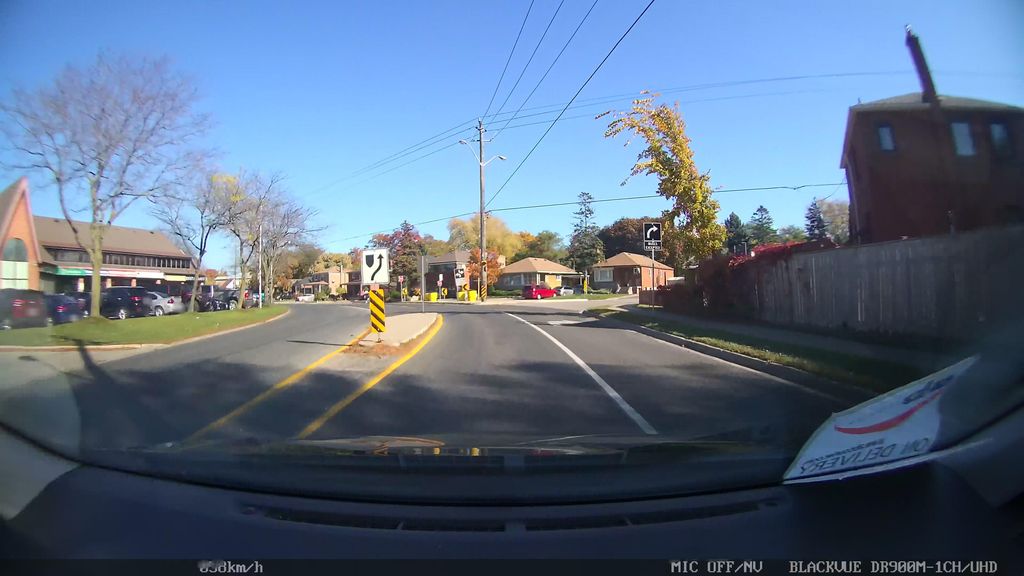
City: toronto